Chest X-ray. View position: PA
Patient age: 48
Patient sex: F
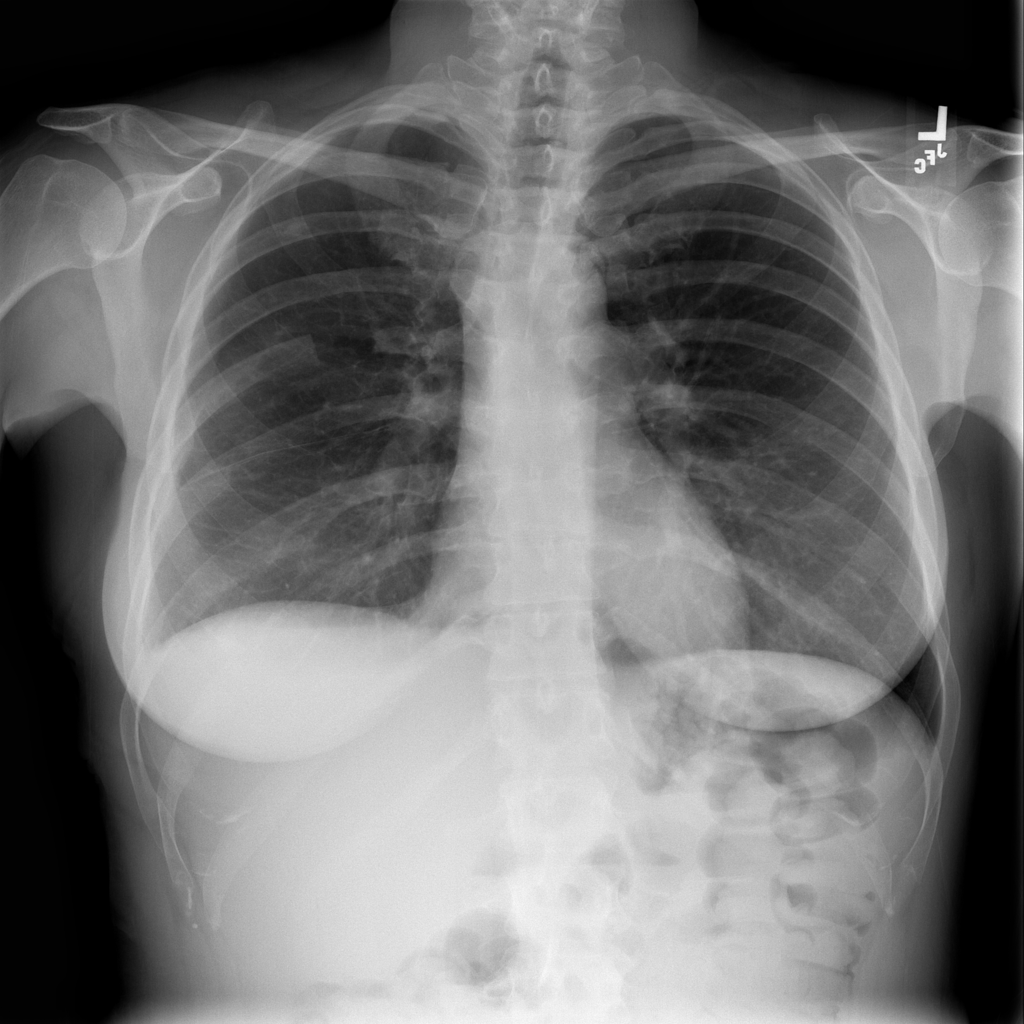
Finding: Pneumothorax